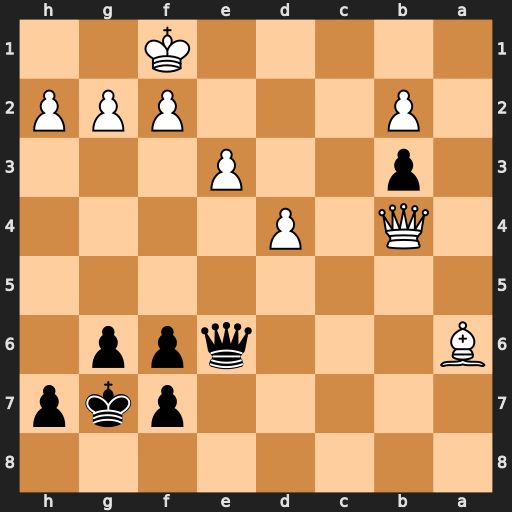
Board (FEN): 8/5pkp/B3qpp1/8/1Q1P4/1p2P3/1P3PPP/5K2
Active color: b
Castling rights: -
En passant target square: -
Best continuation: Qxa6+ Ke1 Qa1+ Ke2 Qxb2+